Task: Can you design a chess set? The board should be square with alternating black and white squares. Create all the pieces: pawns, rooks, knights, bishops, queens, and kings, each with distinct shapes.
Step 1304:
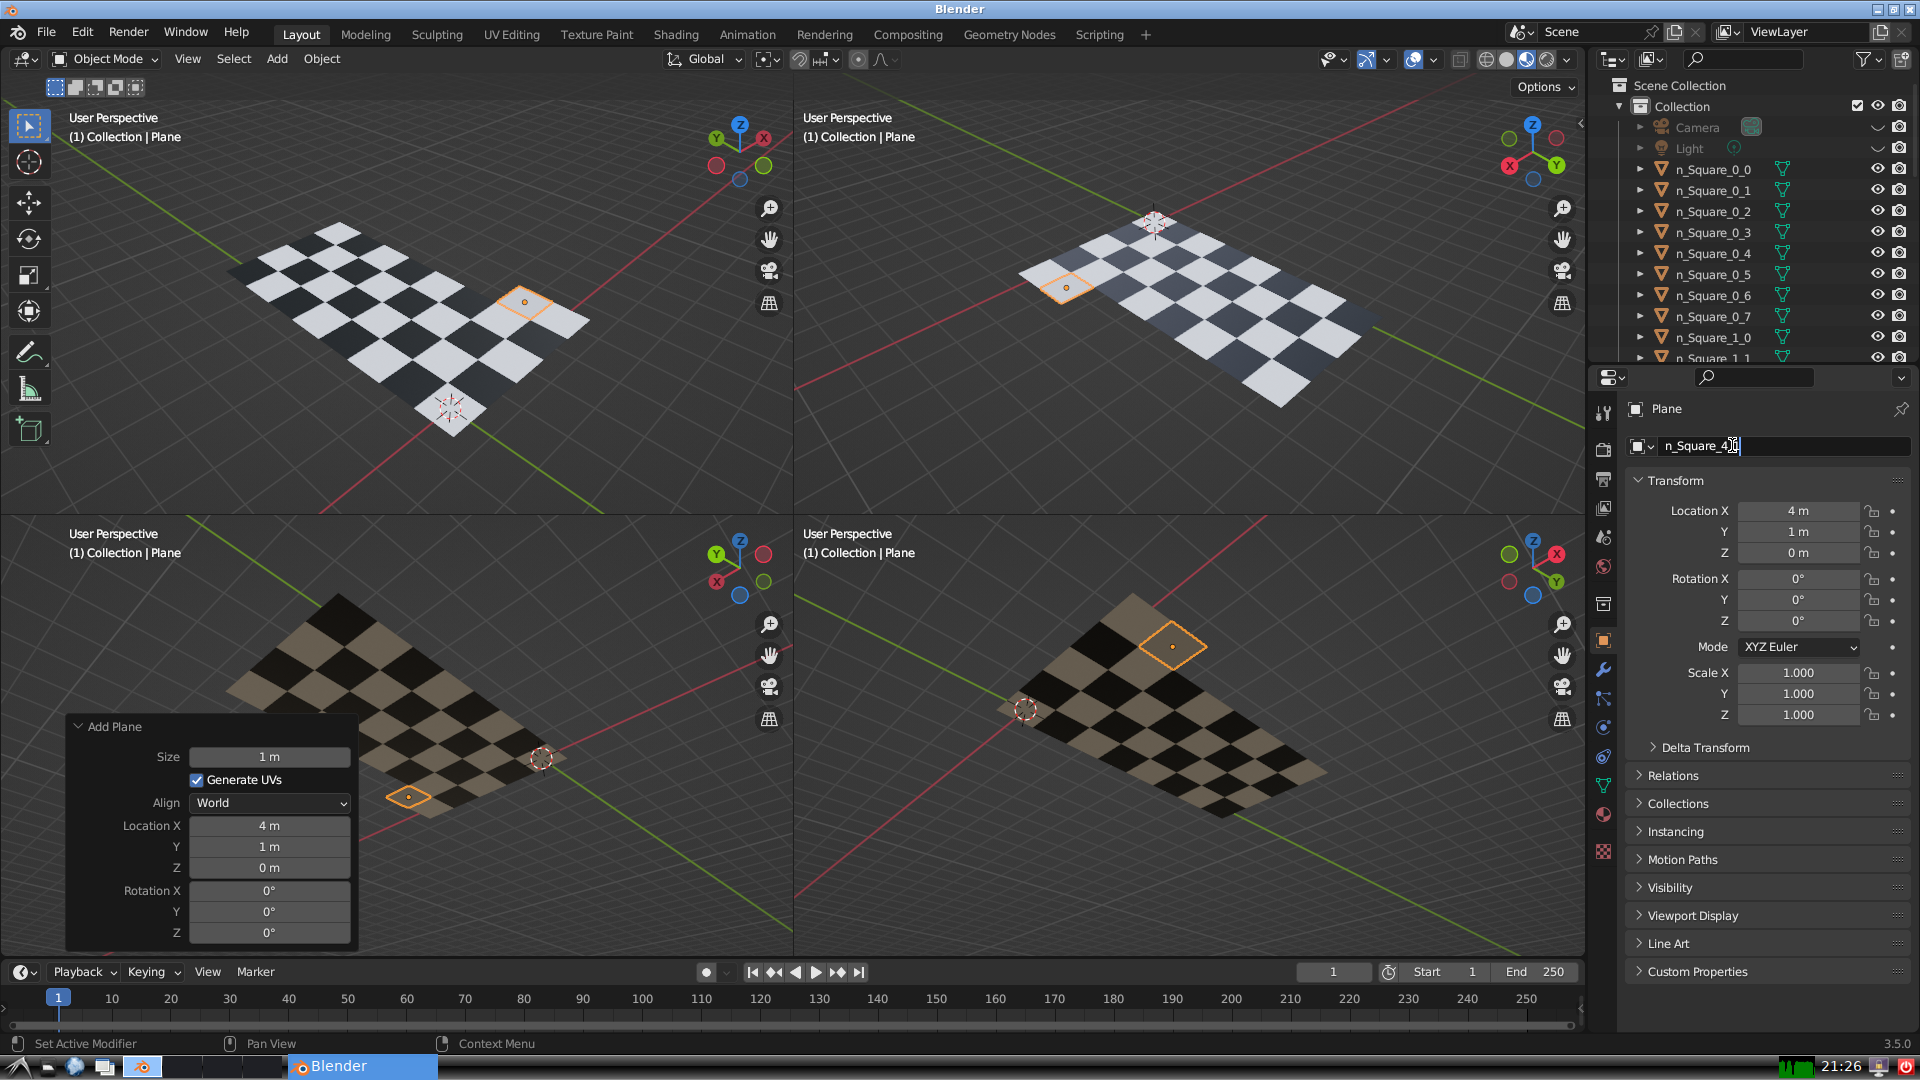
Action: {"key_press": ['Return']}